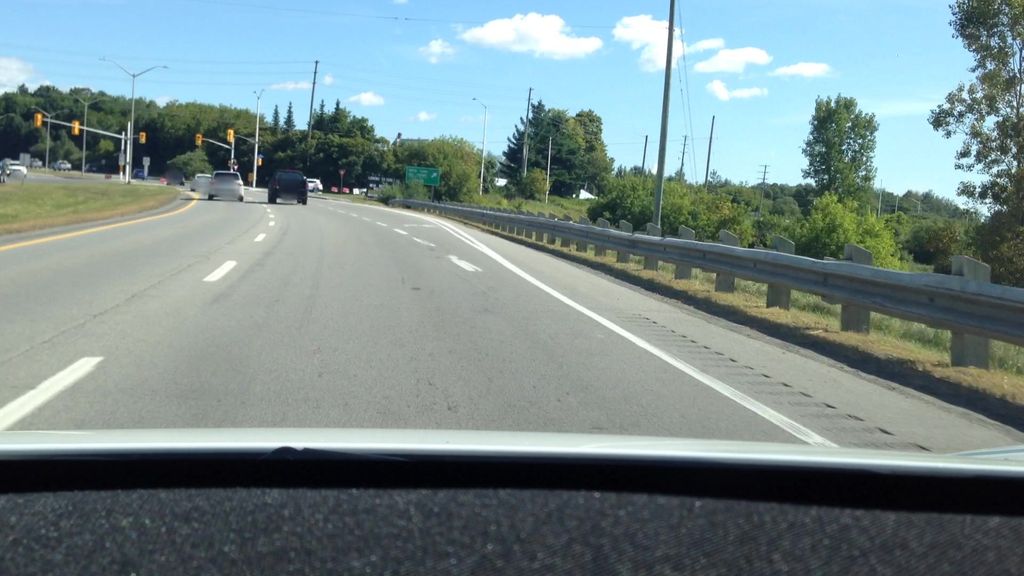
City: ottawa-gatineau